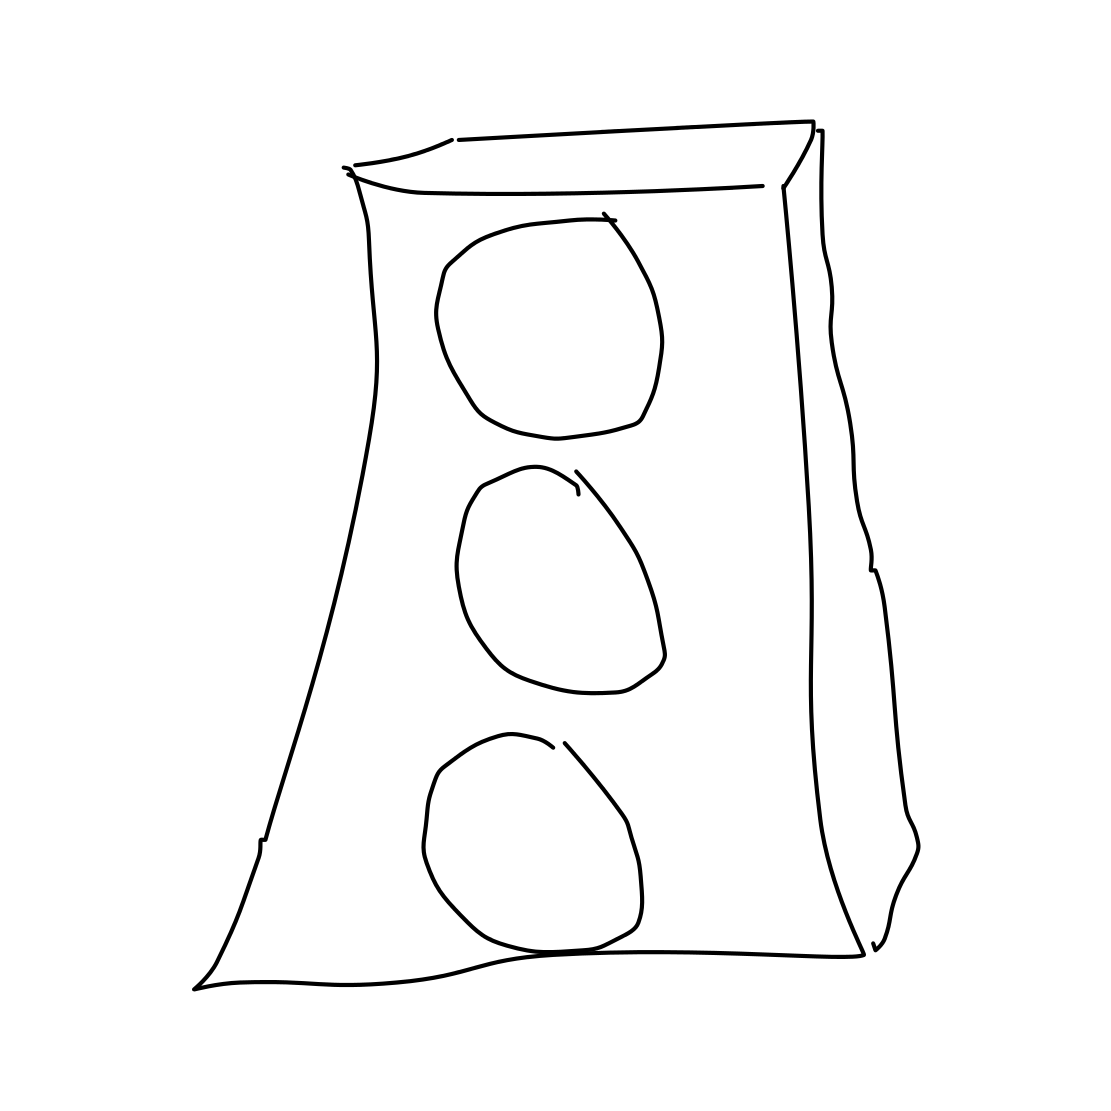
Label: traffic light